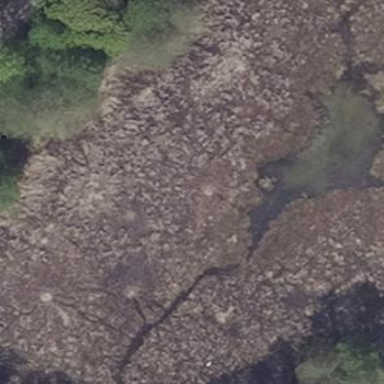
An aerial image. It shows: Pond surrounded by natural water.